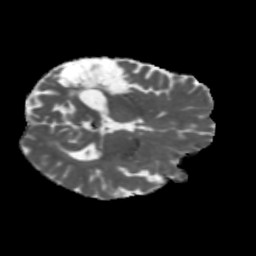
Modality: MD
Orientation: axial
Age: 47
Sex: male
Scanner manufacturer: siemens
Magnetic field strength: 3 T
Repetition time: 5.47 s
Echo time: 0.0854 s